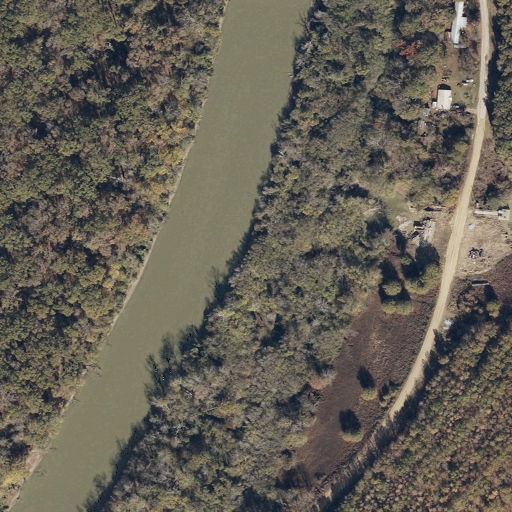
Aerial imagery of island in Mississippi named Fifteen Mile Island containing woody wetlands, open water, open development, cultivated crops, low intensity development, medium intensity development, and mixed forest